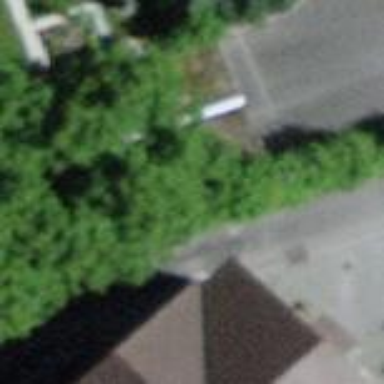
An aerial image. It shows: Garage.